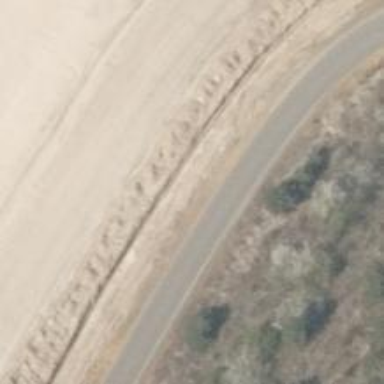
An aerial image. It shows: Asphalt path.